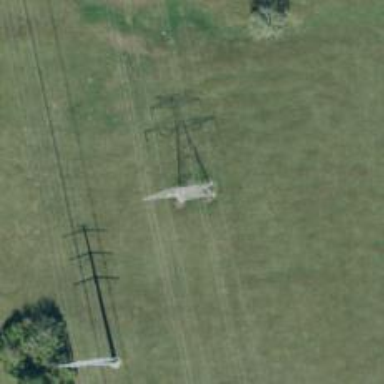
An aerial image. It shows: Power tower.